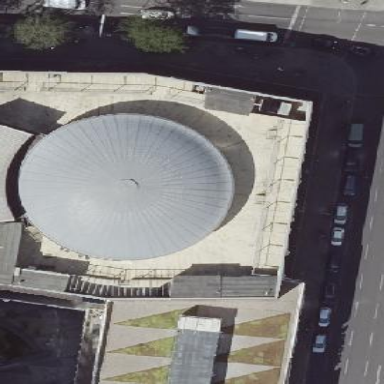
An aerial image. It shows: Building with dome-shaped roof.